Question: I'm pretty new to Xcode development (I'm using swift), and am building up my application flow in the storyboard. I'm attempting to create an "Add New" dialog in a similar style to that on the Calendar app.
In terms of structure, I have a 'UITableViewController' that has a 'UINavigationItem' on it (There is a 'UINavigationController' before it in the storyboard. I have added a 'UIBarButtonItem' with the Add Identifier, and created a Segue from it to a new 'UIViewController', using the "Present Modally" option to make the view appear in from the bottom.

On the "Add New" screen, I want to have a Navigation Bar at the top, with a Cancel Button, a Save Button and the page title (the same way the Calendar App Add Event view works).
Initially I figured I would just throw a UIToolBar item onto the page and create those items by hand. However, the apple standards seem to indicate that Toolbars should only ever appear at the bottom of the screen, not the top.
I can change the Segue to "Show", this causes the view to slide in from the right. It also sets the left hand button to a "Back" action (i.e. "
What is the apple-approved structure I should be using to do this? To summarise, I want to do the following:
- - - - - -
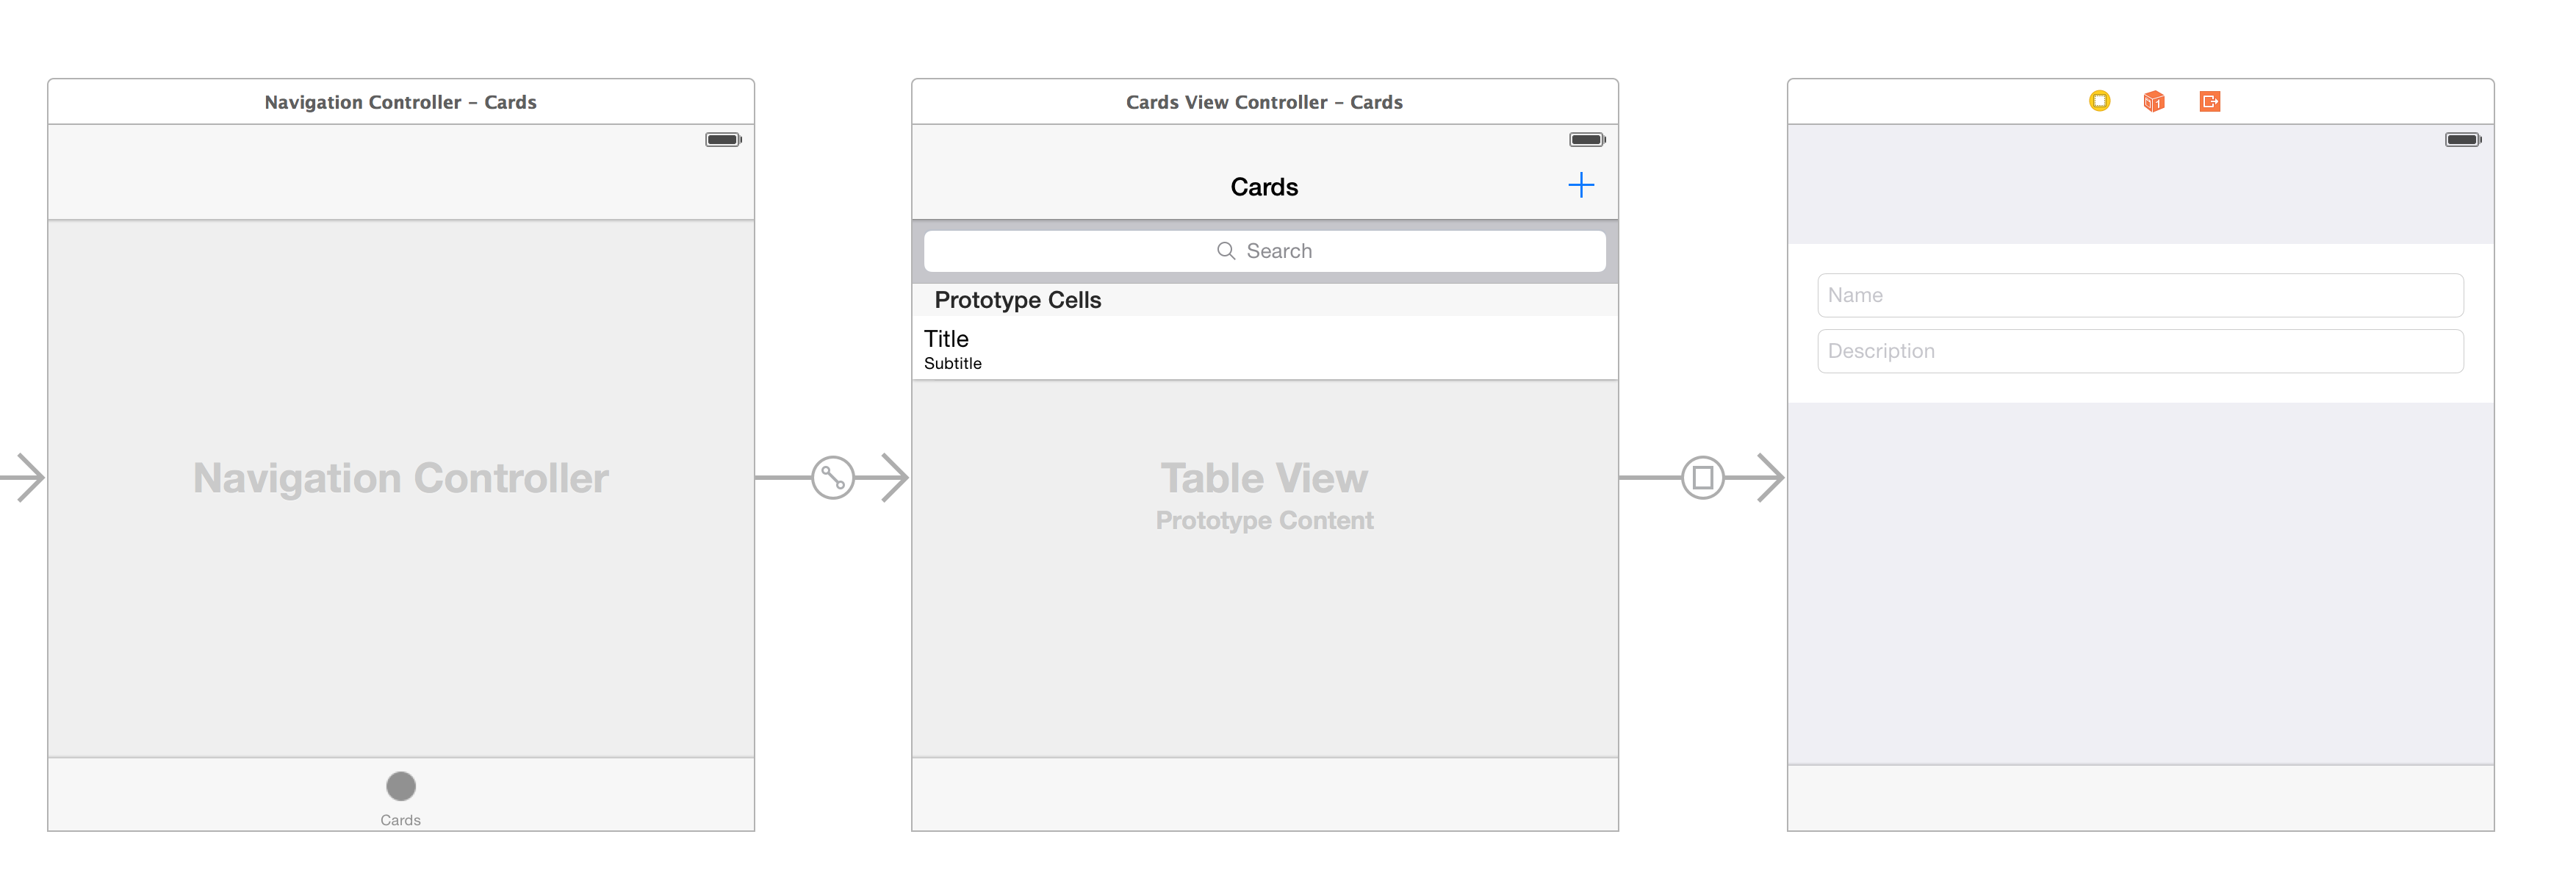
Answer: You should present the "Add New" dialog inside another UINavigationController, even if you don't intent to push additional view controllers onto it once it is presented. This allows you to easily use navigation items again to show the buttons.